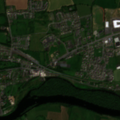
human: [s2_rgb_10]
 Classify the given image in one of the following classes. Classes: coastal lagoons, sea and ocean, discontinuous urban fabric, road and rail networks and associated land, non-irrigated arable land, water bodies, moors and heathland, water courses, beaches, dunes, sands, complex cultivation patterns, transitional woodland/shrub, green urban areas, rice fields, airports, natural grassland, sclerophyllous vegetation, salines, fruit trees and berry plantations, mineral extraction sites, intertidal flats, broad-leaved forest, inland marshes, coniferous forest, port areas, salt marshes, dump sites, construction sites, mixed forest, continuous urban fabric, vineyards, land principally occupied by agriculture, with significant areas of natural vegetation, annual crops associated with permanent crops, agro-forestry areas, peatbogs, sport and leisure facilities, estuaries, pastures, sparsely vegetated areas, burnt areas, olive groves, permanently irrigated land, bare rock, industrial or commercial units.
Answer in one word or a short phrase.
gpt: continuous urban fabric, discontinuous urban fabric, non-irrigated arable land, pastures, water courses